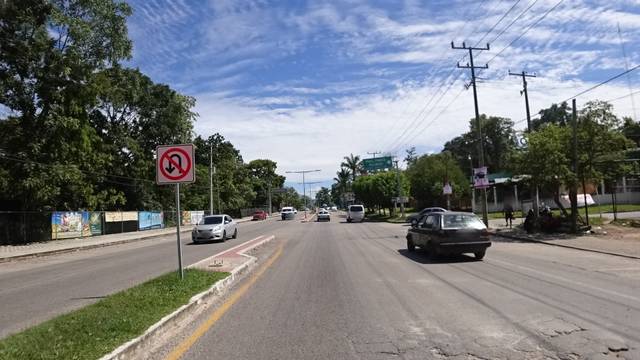
Region: Mexico
Coordinates: 17.511, -91.991